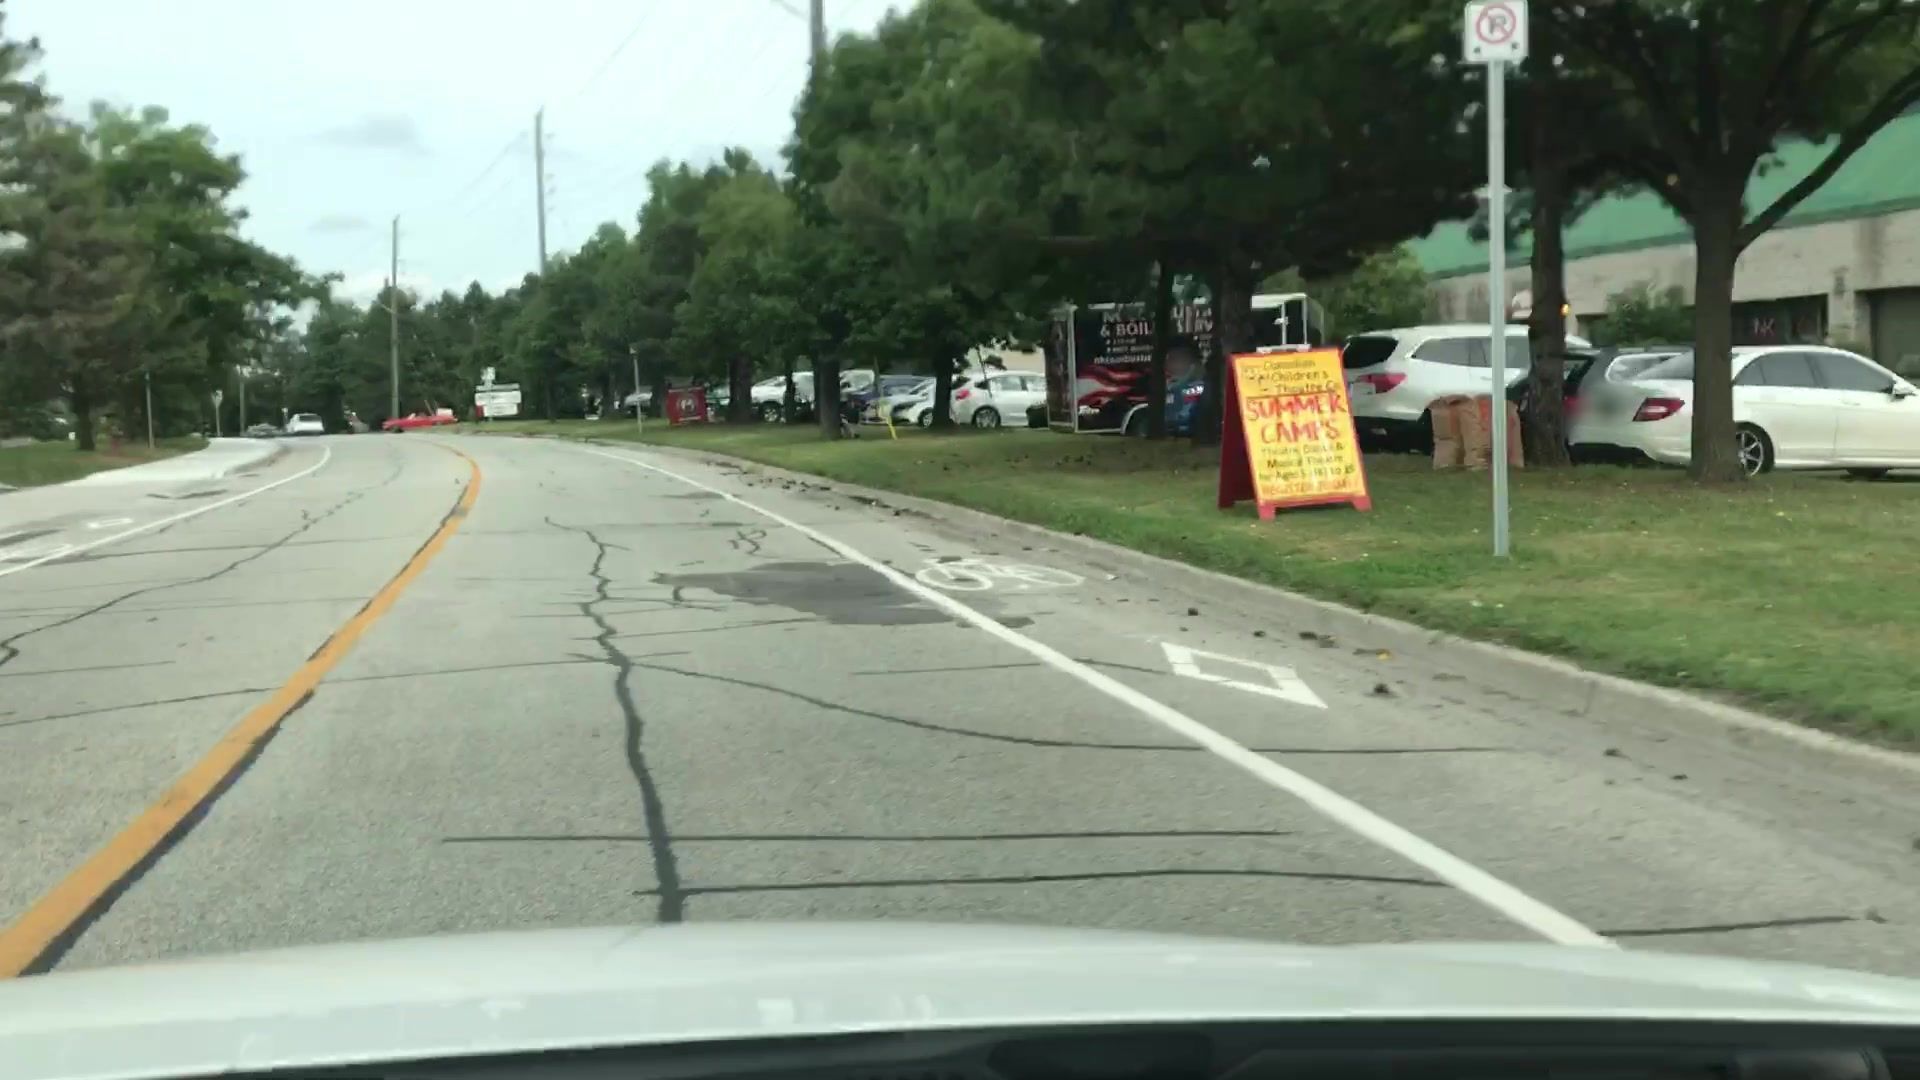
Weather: cloudy
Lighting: day
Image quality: good
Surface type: driving surface
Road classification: residential
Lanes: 2
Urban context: urban centre
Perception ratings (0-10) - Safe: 3.03, Lively: 3.4, Beautiful: 3.15, Boring: 6.5, Depressing: 5.63, Wealthy: 2.33